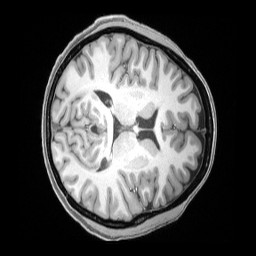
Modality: T1w
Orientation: axial
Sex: female
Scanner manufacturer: siemens
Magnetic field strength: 3 T
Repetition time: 2.4 s
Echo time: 0.00222 s